Question: Im trying to create an PDF with PDFBox and attach it to an eMail.
Code of the pdf creation (the pdf is succesfully created):
'''
PDDocument document = new PDDocument();
PDPage page = new PDPage();
document.addPage(page);
// Create a new font object selecting one of the PDF base fonts
PDFont font = PDType1Font.HELVETICA_BOLD;
// Start a new content stream which will "hold" the to be created content
PDPageContentStream contentStream = new PDPageContentStream(document, page);
// Define a text content stream using the selected font, moving the cursor and drawing the text "Hello World"
contentStream.beginText();
contentStream.setFont(font, 12);
contentStream.moveTextPositionByAmount(100, 700);
contentStream.drawString("Hello World");
contentStream.endText();
// Make sure that the content stream is closed:
contentStream.close();
// Save the results and ensure that the document is properly closed:
document.save("D:\test.pdf");
document.close();
PDStream contents = new PDStream(document);
byte[] byteArray = contents.getByteArray();
return byteArray;
'''
The 'byteArrays'length is size 0 after using 'contents.getByteArray();', but why?

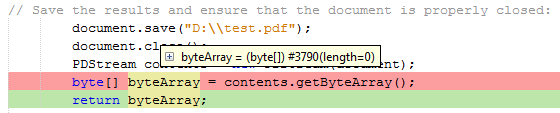
Answer: Do this:
'''
document.save("D:\test.pdf");
ByteArrayOutputStream baos = new ByteArrayOutputStream();
document.save(baos);
document.close();
return baos.toByteArray();
'''